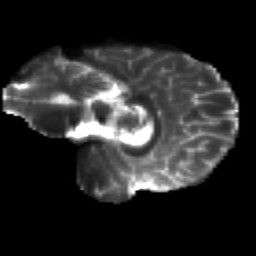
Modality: T2w
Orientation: sagittal
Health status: healthy
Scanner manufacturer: siemens
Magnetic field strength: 3 T
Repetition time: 12 s
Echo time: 0.092 s